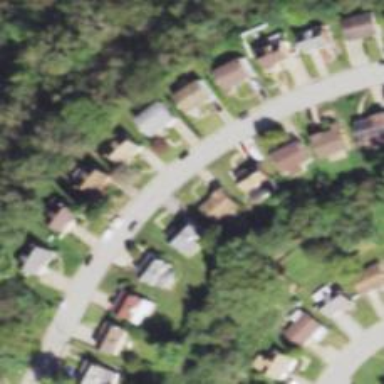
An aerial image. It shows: Driveway.